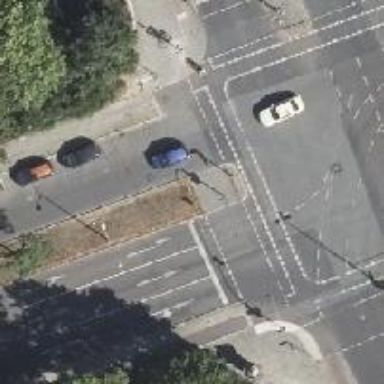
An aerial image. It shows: Secondary road with asphalt surface. There is cycle track on the right side.